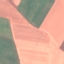
Land use / land cover: AnnualCrop